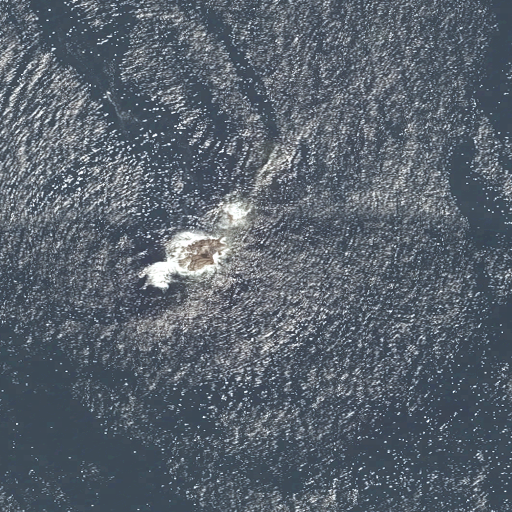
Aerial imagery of bar in Maine named Yellow Rock containing only open water